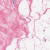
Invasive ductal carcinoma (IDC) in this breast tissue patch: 0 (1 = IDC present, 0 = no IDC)